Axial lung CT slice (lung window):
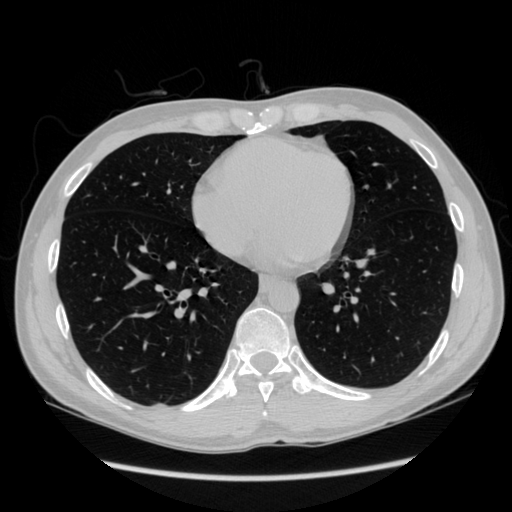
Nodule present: no